【题型】解答题　【知识点】解析几何　【难度】easy
已知定点 $A(3,1)$，动点 $B$ 在圆 $x^2 + y^2 = 4$ 上，点 $P$ 在线段 $AB$ 上，且 $|BP| : |PA| = 1 : 2$，求点 $P$ 的轨迹方程.
【解答】

\noindent \textbf{【答案】} $(x - 1)^2 + \left(y - \frac{1}{3}\right)^2 = \frac{16}{9}$

\vspace{1em}

\noindent \textbf{【难度】} 0.65

\vspace{1em}

\noindent \textbf{【知识点】} 轨迹问题——圆

\vspace{1em}

\noindent \textbf{【分析】} 在 $OA$ 找一点 $C$ 使 $|AC| = 2|OC|$，作 $CP \parallel OB$ 交 $AB$ 于 $P$，此时满足 $|BP| : |PA| = 1 : 2$，应用两点距离公式求轨迹即可.

\vspace{1em}

\noindent \textbf{【详解】} 在 $OA$ 上找一点 $C\left(1, \frac{1}{3}\right)$，则 $|AC| = 2|OC|$，

过 $C$ 作 $CP \parallel OB$ 交 $AB$ 于 $P$，此时满足 $|PA| = 2|BP|$，如下图，

所以 $|CP| = \frac{2}{3}|OB| = \frac{4}{3}$，令 $P(x, y)$，则 $(x - 1)^2 + \left(y - \frac{1}{3}\right)^2 = \frac{16}{9}$.

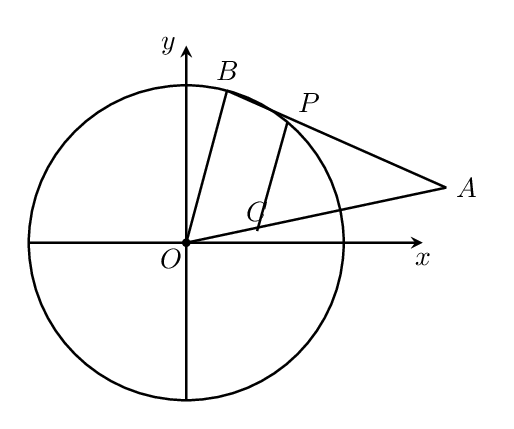